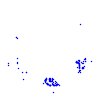
Particle: kaon